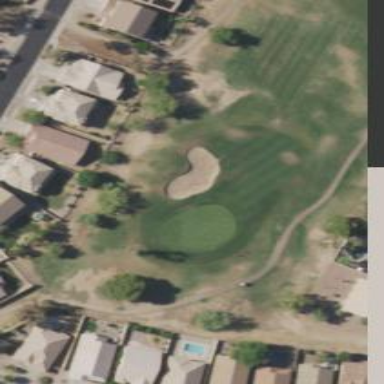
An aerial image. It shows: View of golf hole.